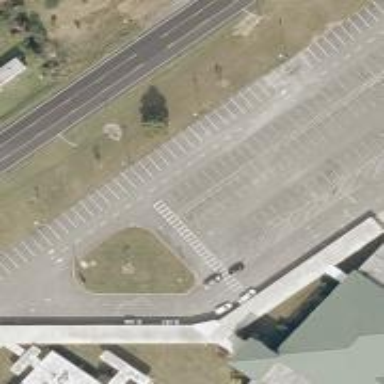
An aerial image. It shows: Parking space.